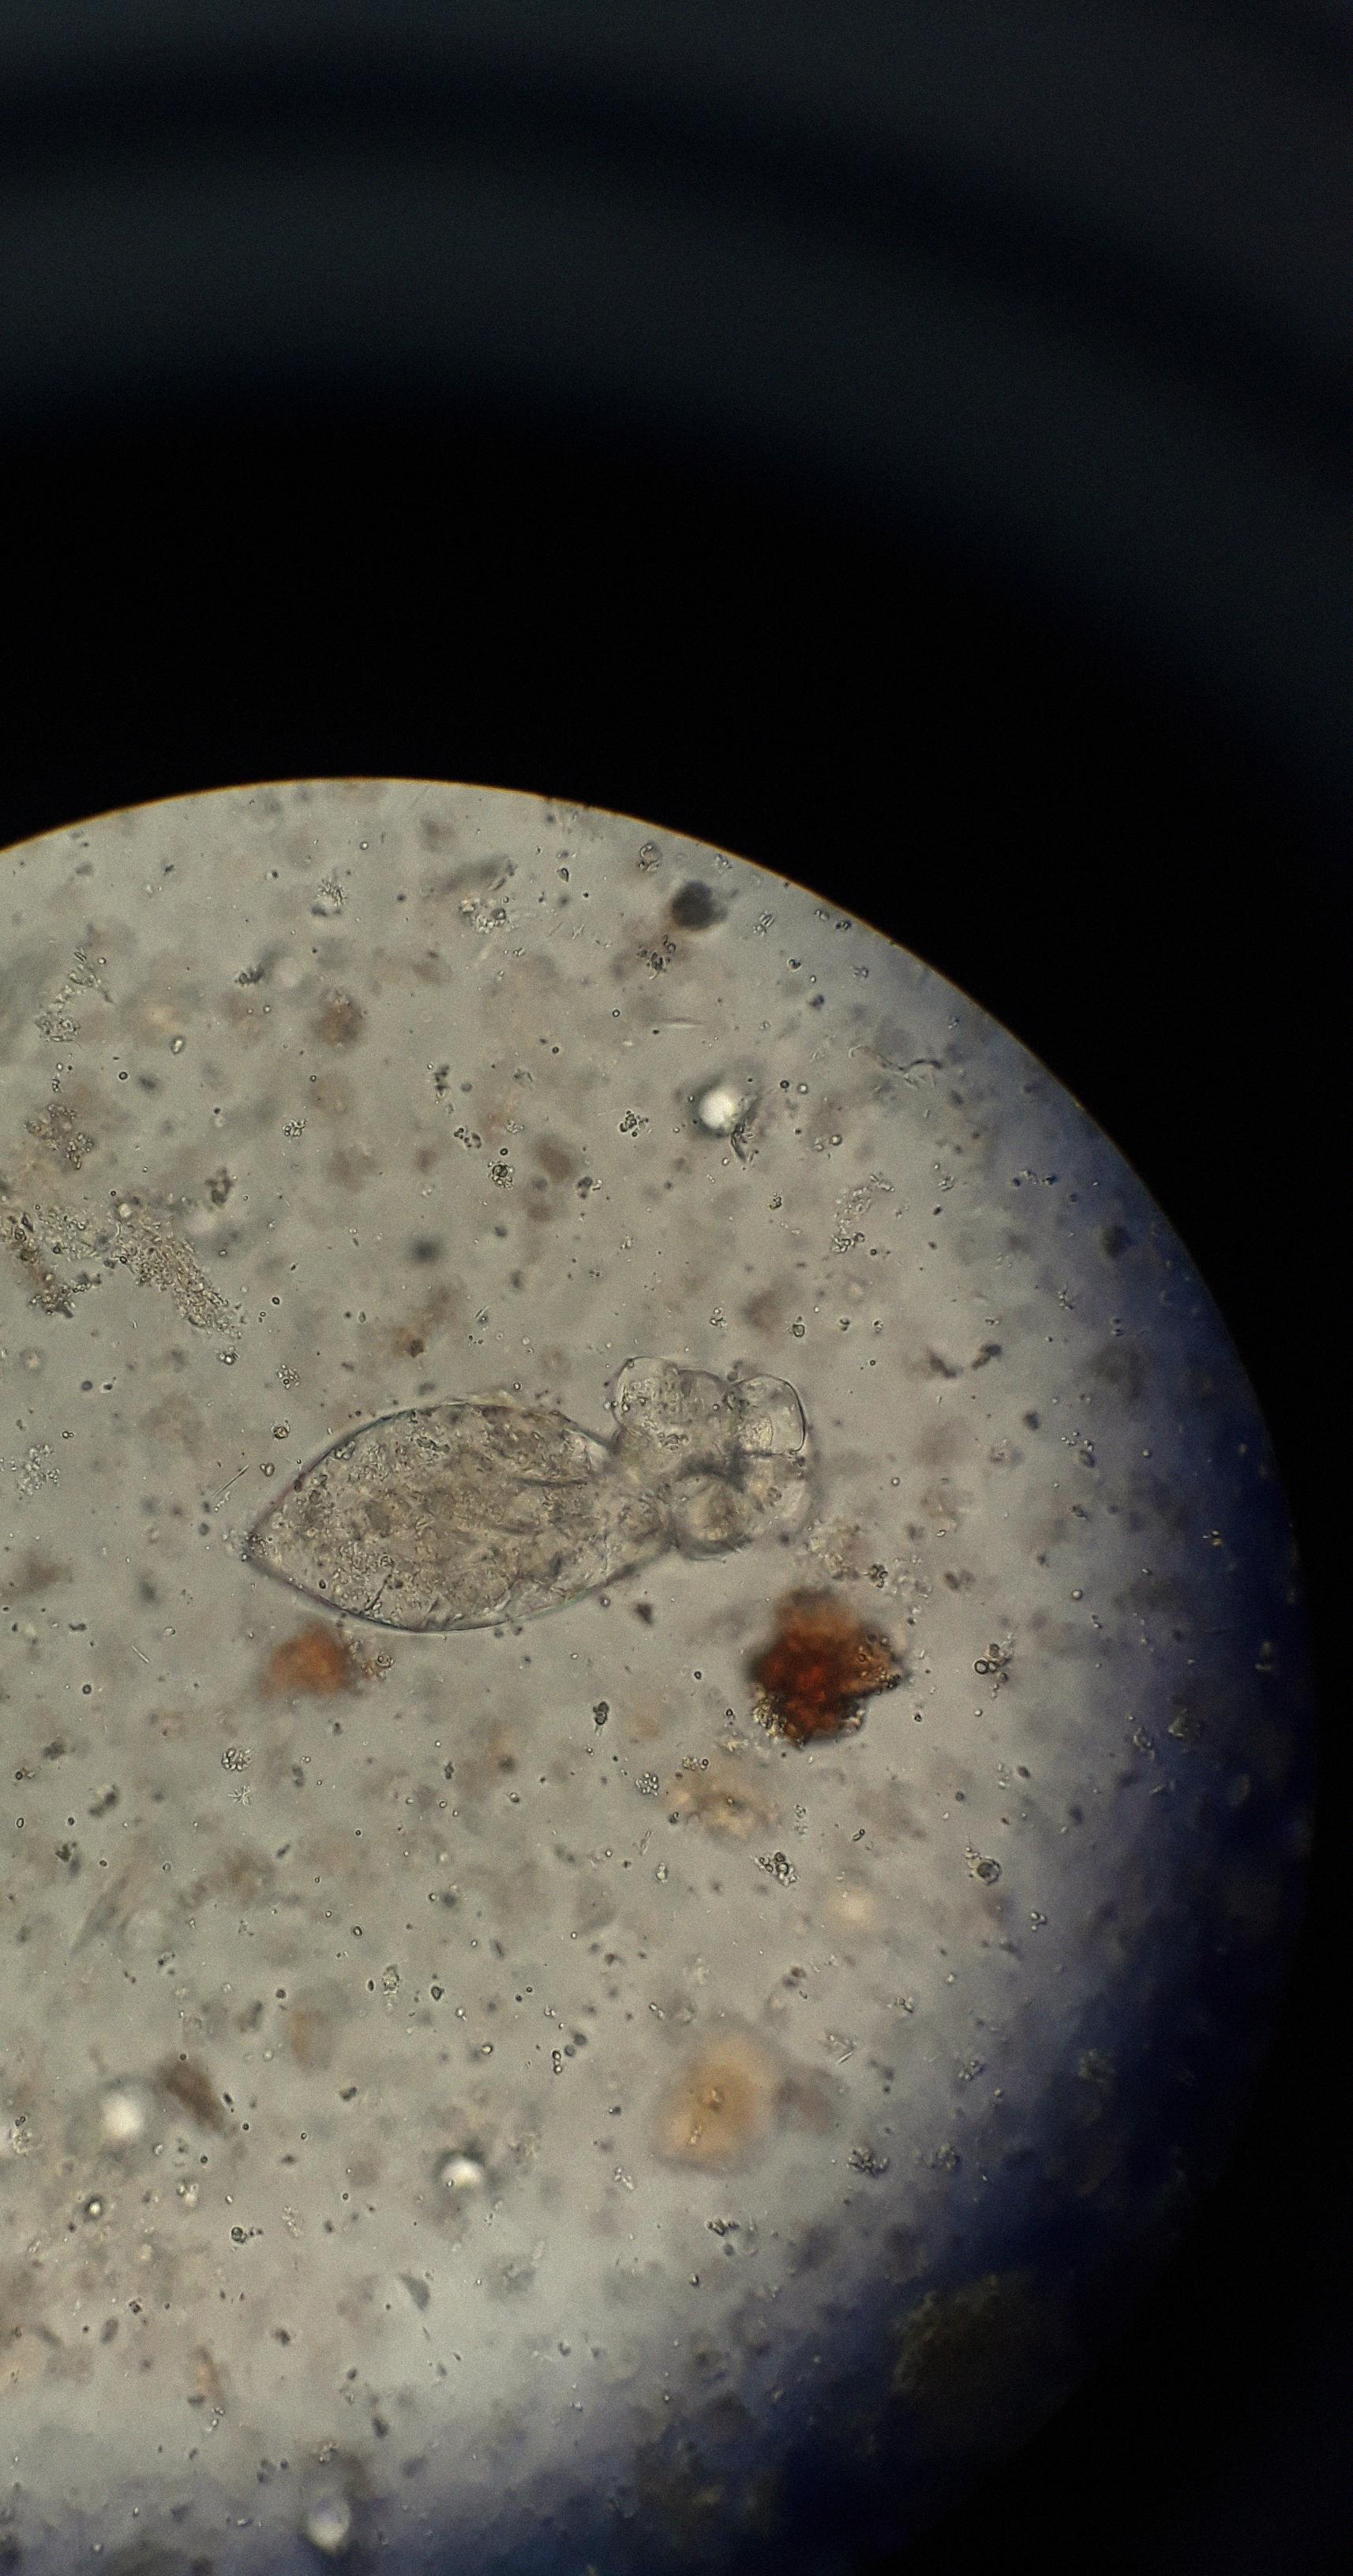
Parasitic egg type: Fasciolopsis buski